Question: I want a box (Border) outside of my 'pie3' figure in MATLAB but when I activate ('On') 'Box property' in 'axes', noting will appear. I changed 'AmbientLightColor' to black but I have same problem.
How can I draw a black line border for my 'pie3' figure in 'gui(GUIDE)'?
Thanks.
Luis Mendo Idea has this effect :

We have a 3D cube here, not a 2D normal box.
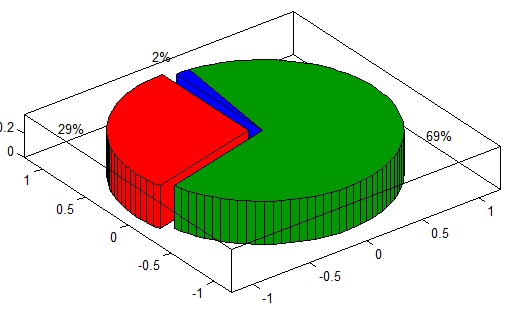
Answer: As I mentioned in the comments, another option to get a 2D border is to make two axes, one for the box & background and the other for your 'pie3' call:
'''
x = [1,3,0.5,2.5,2]; % Sample data
mainfig = figure;
h_overlayaxes = axes( ...
'Box','on', ... % Turn on border
'Color',[1 1 1], ... % Set your background color
'Xtick',[], ... % Turn off x ticks
'Ytick',[] ... % Turn off y ticks
);
h_plotaxes = axes( ...
'Parent',get(h_overlayaxes,'Parent'), ... % Match parent figure
'Position',get(h_overlayaxes,'Position'), ... % Match overlay size & position
'Color','none' ... % Turn off background
);
pie3(x);
'''